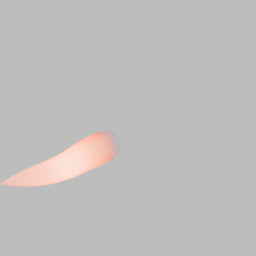
Label: lighting